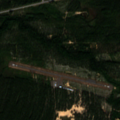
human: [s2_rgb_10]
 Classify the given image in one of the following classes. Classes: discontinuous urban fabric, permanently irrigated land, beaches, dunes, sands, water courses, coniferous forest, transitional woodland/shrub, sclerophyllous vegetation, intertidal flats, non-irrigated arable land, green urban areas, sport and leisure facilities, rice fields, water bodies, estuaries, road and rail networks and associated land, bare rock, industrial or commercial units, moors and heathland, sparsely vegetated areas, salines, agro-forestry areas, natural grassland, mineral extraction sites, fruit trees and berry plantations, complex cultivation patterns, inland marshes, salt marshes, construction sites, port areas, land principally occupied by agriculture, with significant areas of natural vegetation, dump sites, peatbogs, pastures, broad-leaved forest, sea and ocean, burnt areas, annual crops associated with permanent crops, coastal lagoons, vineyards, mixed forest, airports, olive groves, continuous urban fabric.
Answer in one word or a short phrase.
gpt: coniferous forest, transitional woodland/shrub